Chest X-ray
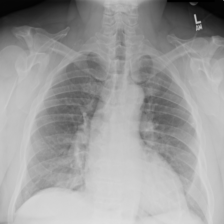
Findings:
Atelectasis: negative
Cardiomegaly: negative
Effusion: negative
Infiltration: negative
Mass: negative
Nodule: negative
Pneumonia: negative
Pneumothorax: negative
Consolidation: negative
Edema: negative
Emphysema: negative
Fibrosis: negative
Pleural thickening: negative
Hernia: negative